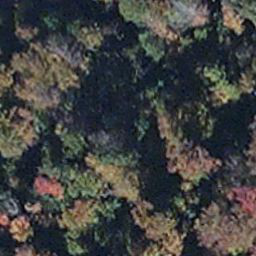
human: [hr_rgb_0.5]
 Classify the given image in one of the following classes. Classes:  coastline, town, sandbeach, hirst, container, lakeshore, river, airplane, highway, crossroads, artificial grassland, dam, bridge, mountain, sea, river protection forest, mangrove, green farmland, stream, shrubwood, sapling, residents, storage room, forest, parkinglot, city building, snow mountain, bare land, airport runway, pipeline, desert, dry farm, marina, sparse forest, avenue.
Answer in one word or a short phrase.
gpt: mangrove